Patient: sex F, age 65
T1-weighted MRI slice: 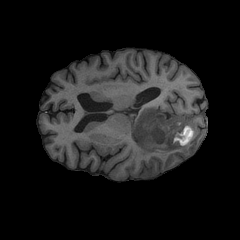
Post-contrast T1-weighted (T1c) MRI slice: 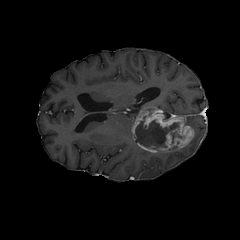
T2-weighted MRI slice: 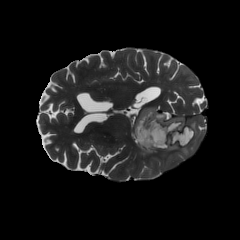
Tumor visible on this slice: yes
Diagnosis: Glioblastoma, IDH-wildtype
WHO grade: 4